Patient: sex M, age 78
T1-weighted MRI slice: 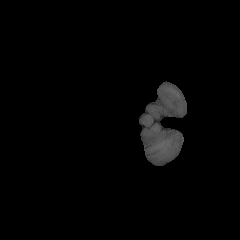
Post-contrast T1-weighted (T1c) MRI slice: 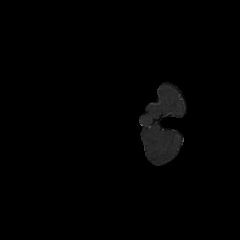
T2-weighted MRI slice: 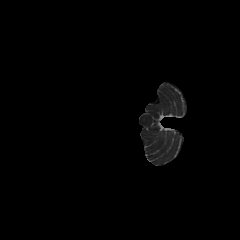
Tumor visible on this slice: no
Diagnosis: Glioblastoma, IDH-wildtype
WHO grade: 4